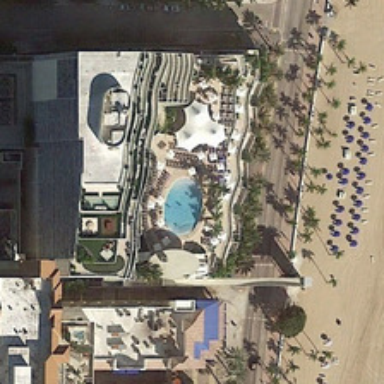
A lot of coconut trees were planted on the side of the beach .